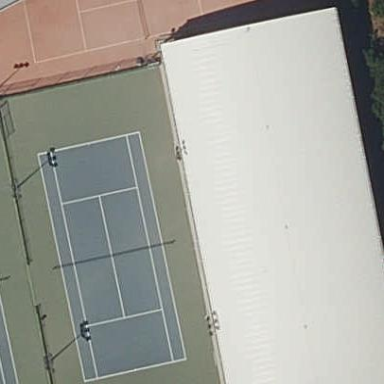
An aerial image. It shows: Tennis court on the leisure land pitch.